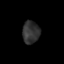
Tissue: prostate
Cell type: T cells
Senescence score: 0.3315
Nuclear area (px): 378
Mean DAPI intensity: 49.563